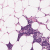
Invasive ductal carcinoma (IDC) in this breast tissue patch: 1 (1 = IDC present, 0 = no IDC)